Question: I am new in react, and I've been doing a project with 'Flow'. Last night i met 'TypeScript'. It's awesome.
I've decided to migrate to 'TypeScript' from 'Flow' and have been converting my '.js/.jsx' files to '.ts/.tsx'. I've installed type definitions for 'react, redux etc' It works perfectly fine. But , I can't find type definition for a library called 'react-native-material-color'. It's not a famous library. I am getting below error.

and when i try to install the typedef using npm , am getting 404
<URL>
1. How can i fix the error ?
2. Is there any option to tell TypeScript to skip the type check for a specific library ?
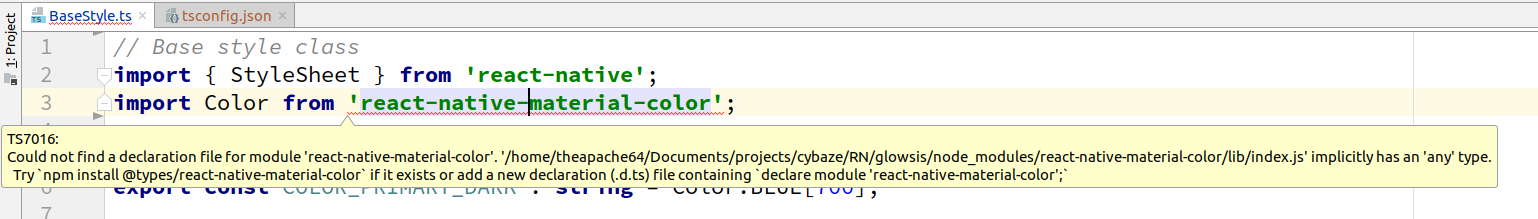
Answer: 1. You can fix the error by writing typings yourself, or preferably by installing the types (if they do exist) using npm install --save-dev @types/react-native-material-color.
2. You can require the implementation without importing the typings like so:
'''
const Color = require("react-native-material-color");
'''